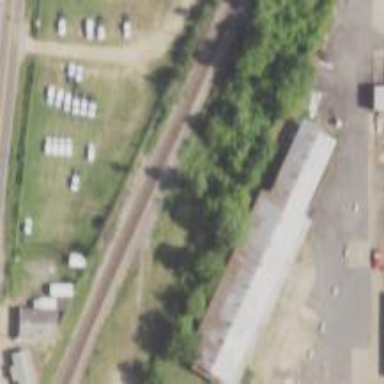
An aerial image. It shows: Abandoned railway spur.